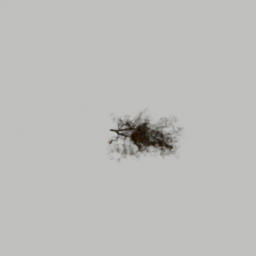
Label: nature